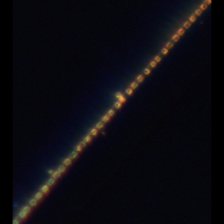
Taxon: Skeletonema
Group: Diatoms